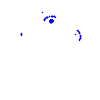
Particle: pion